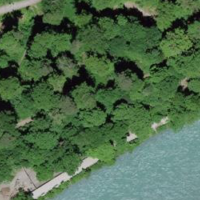
EUNIS habitat code: 15
Species observed at this site:
Acer campestre
Filipendula ulmaria